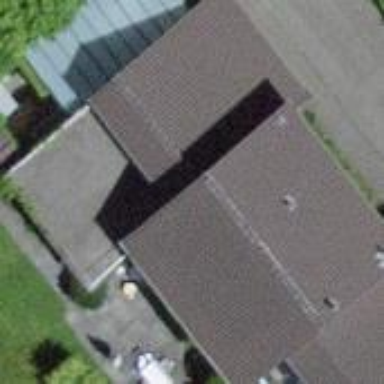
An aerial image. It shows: Terrace-style building with gabled roof.